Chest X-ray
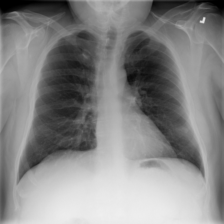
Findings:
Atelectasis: negative
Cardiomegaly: negative
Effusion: negative
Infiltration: positive
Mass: negative
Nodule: negative
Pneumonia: negative
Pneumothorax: negative
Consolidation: negative
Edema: negative
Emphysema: negative
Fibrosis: negative
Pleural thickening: negative
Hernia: negative